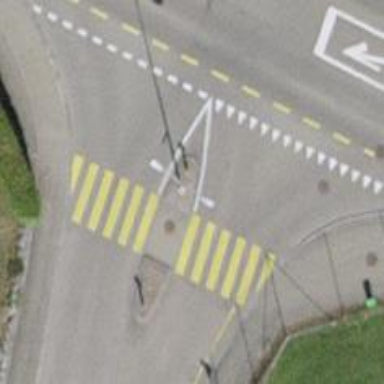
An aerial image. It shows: Marked road crossing with pedestrian island.